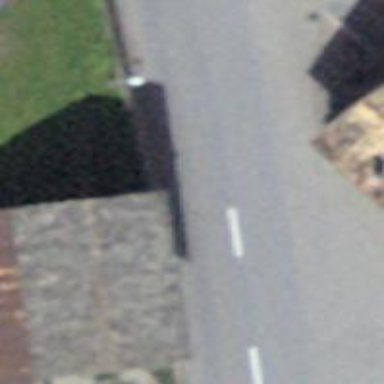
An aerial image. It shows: Primary road with asphalt surface.